Question: To customize the default blue gradient highlight style I made a of 'NSOutlineView' and overrode the method '-highlightSelectionInClipRect', like so:
'''
- (void)highlightSelectionInClipRect:(NSRect)theClipRect
{
NSRange aVisibleRowIndexes = [self rowsInRect:theClipRect];
NSIndexSet *aSelectedRowIndexes = [self selectedRowIndexes];
NSInteger aRow = aVisibleRowIndexes.location;
NSInteger anEndRow = aRow + aVisibleRowIndexes.length;
for (int aRow; aRow < anEndRow; aRow++) {
if([aSelectedRowIndexes containsIndex:aRow]) {
// draw gradient
}
}
}
'''
This works fine, but sometimes the background is not drawn. On the screenshot below you can see how the selection highlight is not drawn when clicking on the first item after the last one was selected.

It seems as if this only happens if one. Selecting five items in the order 1-2-3-4-5-4-3-2-1 always draws the appropriate background, anything else (e.g. 1-2-5) not.
Why is this happening? If you need any more details I will be glad to add some more code, but at the meantime I have no clue where to search for this behaviour.
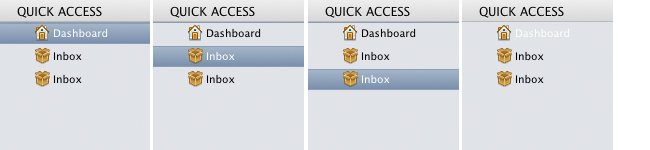
Answer: here is my (very simple) solution using blocks:
'''
- (void)highlightSelectionInClipRect:(NSRect)clipRect
{
[[self selectedRowIndexes] enumerateIndexesUsingBlock:^(NSUInteger idx, BOOL *stop)
{
// draw gradient
}];
}
'''